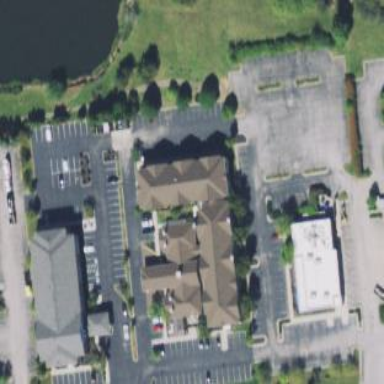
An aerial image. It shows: Hotel building.